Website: crate-barrel
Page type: billing-address
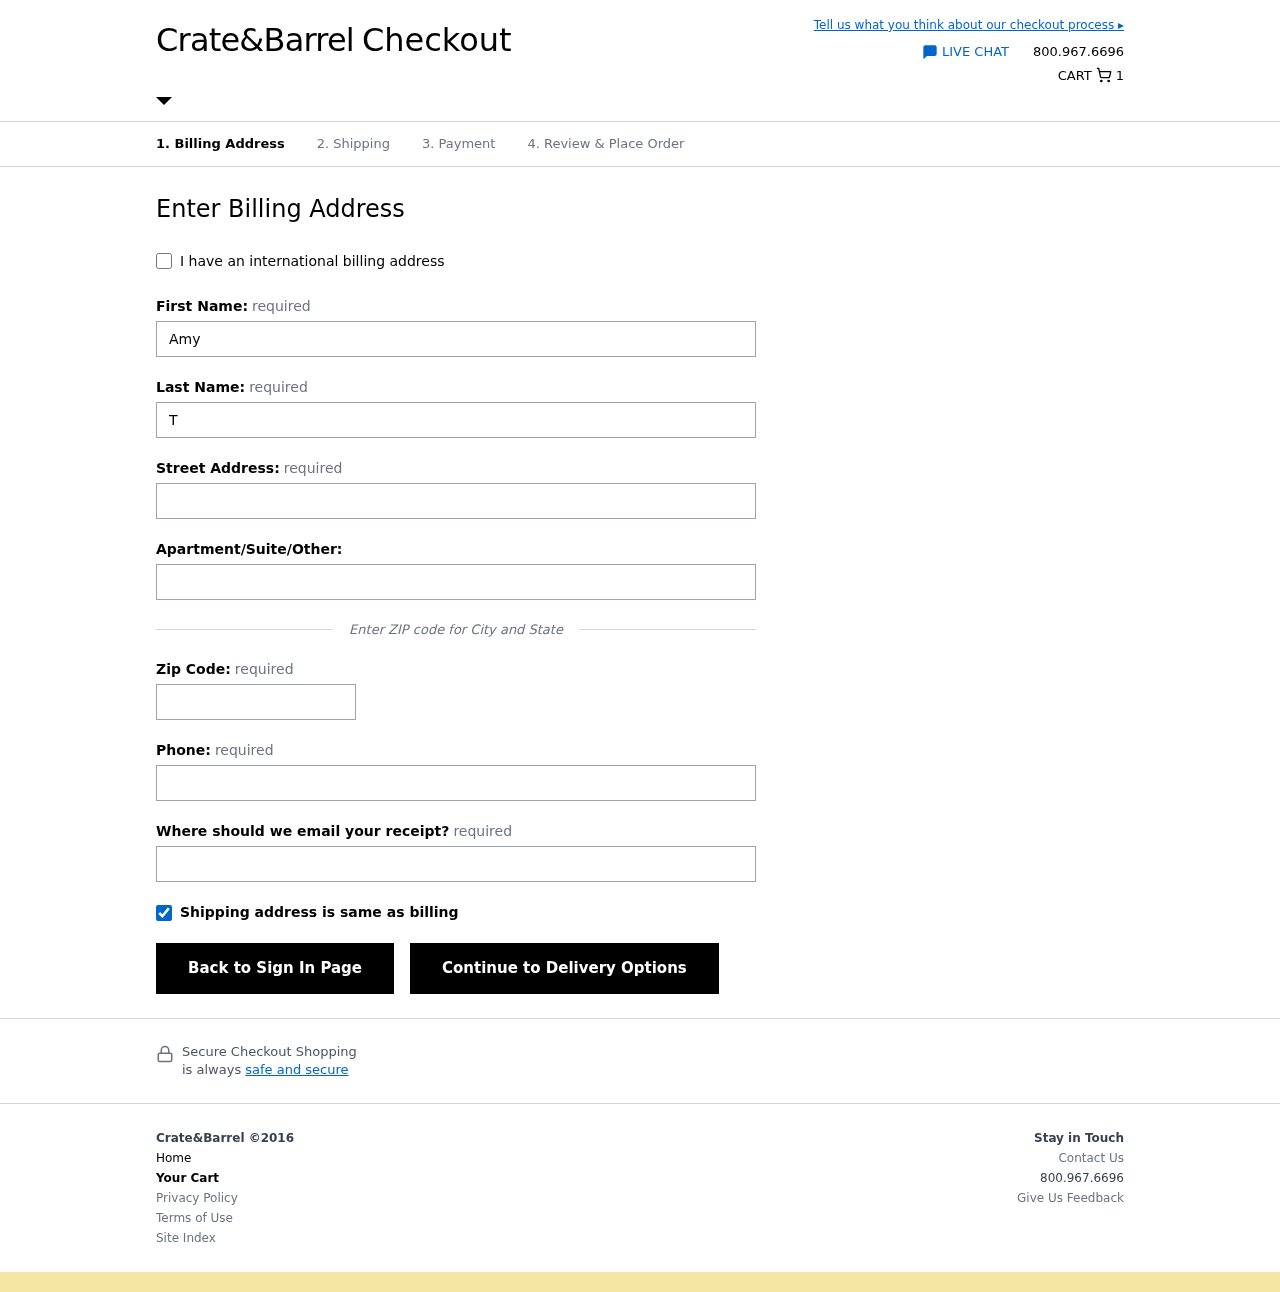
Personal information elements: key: PII_EMAIL
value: amy.thompson@yahoo.com
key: PII_FIRSTNAME
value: Amy
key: PII_LASTNAME
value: Thompson
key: PII_PHONE
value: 7663512921
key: PII_POSTCODE
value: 49285
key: PII_STREET
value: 587 Quinn Park
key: PII_STREET2
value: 54604 Mata Row
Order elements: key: ORDER_NUM_ITEMS
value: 1